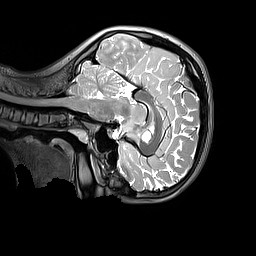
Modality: T2w
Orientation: sagittal
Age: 12
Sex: female
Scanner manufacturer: siemens
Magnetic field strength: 3 T
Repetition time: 3.2 s
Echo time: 0.408 s